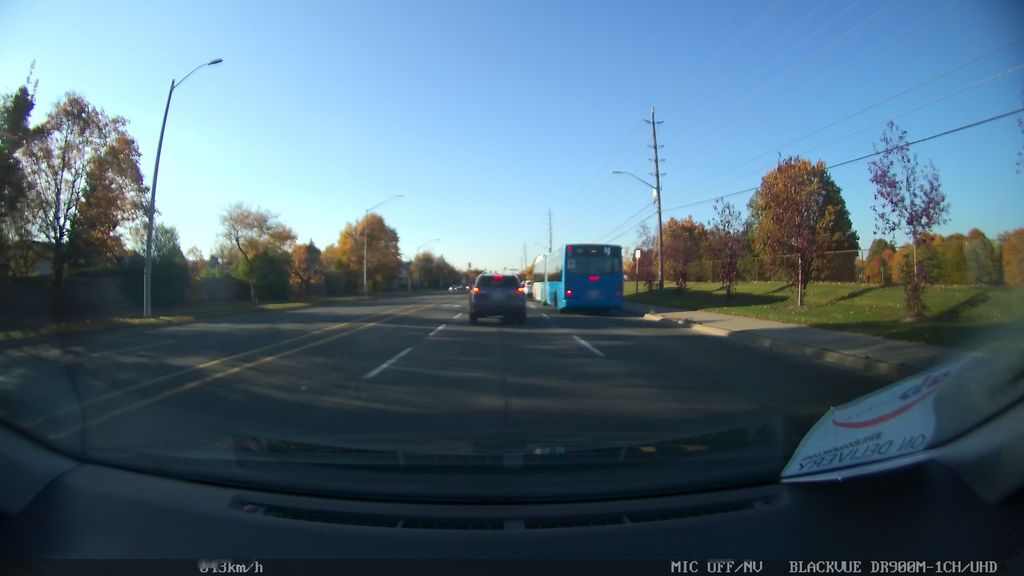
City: toronto